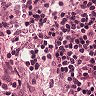
Metastatic tissue present: no